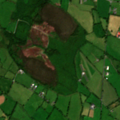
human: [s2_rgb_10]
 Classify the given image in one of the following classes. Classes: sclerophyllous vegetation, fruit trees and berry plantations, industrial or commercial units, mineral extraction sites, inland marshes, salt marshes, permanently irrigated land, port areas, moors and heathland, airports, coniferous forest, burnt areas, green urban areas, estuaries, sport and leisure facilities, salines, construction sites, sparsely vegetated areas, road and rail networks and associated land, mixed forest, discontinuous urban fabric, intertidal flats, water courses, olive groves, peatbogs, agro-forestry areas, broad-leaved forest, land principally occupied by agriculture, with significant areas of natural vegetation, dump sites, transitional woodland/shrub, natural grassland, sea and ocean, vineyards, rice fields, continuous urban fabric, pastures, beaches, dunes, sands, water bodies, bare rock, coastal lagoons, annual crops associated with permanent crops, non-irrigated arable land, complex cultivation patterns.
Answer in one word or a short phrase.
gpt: pastures, broad-leaved forest, peatbogs